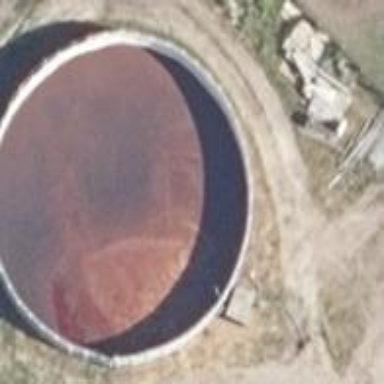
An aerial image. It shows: Storage tank with man-made structure.